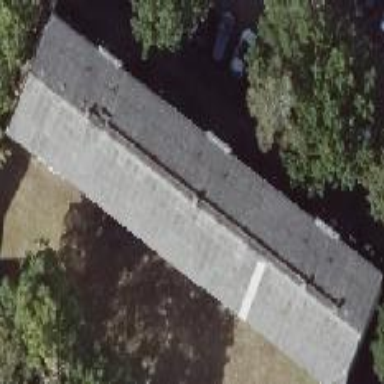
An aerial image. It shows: Gabled roof adorns the apartments building.